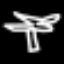
Label: palm tree